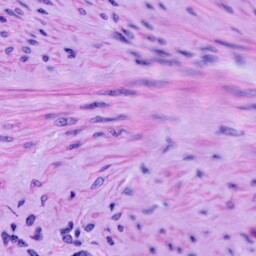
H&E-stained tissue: Cervix